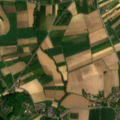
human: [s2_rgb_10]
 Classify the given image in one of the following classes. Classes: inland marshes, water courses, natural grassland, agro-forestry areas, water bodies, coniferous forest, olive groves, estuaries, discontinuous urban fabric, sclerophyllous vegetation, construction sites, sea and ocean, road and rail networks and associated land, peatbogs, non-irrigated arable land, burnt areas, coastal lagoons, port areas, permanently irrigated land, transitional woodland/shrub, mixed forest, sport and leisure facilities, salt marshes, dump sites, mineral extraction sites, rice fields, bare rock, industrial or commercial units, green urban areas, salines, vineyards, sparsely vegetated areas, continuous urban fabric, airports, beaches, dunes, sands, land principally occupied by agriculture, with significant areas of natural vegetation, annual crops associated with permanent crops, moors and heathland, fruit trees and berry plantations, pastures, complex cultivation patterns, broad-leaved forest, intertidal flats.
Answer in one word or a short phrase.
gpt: non-irrigated arable land, vineyards, complex cultivation patterns, broad-leaved forest